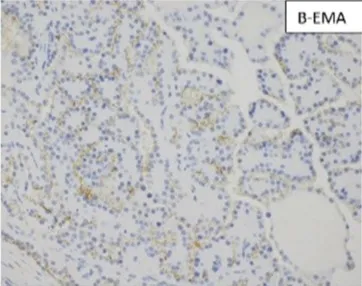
(B) Membranous staining for epithelial membrane antigen (EMA).
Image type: pathology (immunostaining)